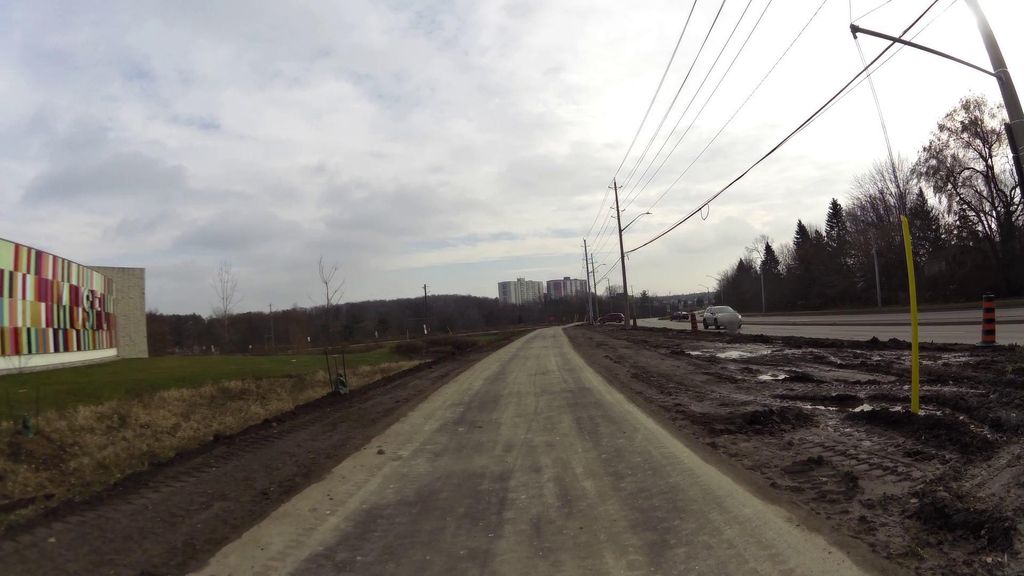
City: kitchener-waterloo